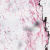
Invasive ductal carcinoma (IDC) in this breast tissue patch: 0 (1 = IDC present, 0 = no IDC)